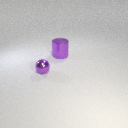
large purple metal cylinder behind small purple metal sphere